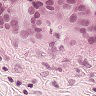
Metastatic tissue present: yes